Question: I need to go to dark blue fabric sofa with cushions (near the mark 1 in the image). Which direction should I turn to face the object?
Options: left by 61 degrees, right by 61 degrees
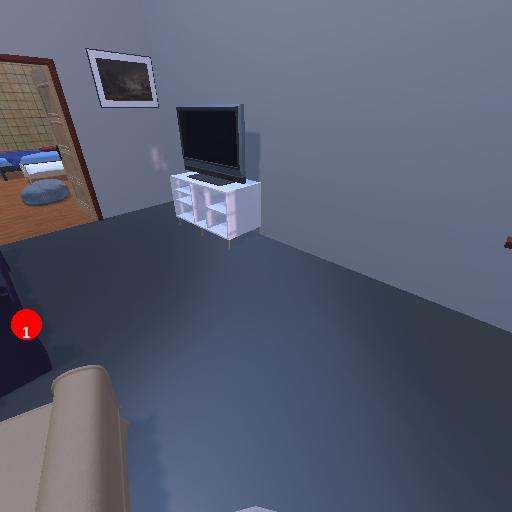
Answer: left by 61 degrees